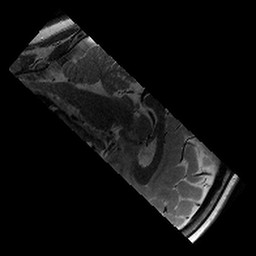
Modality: T2w
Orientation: sagittal
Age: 11
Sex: male
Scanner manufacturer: siemens
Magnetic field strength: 3 T
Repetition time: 9.23 s
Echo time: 0.067 s